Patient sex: M
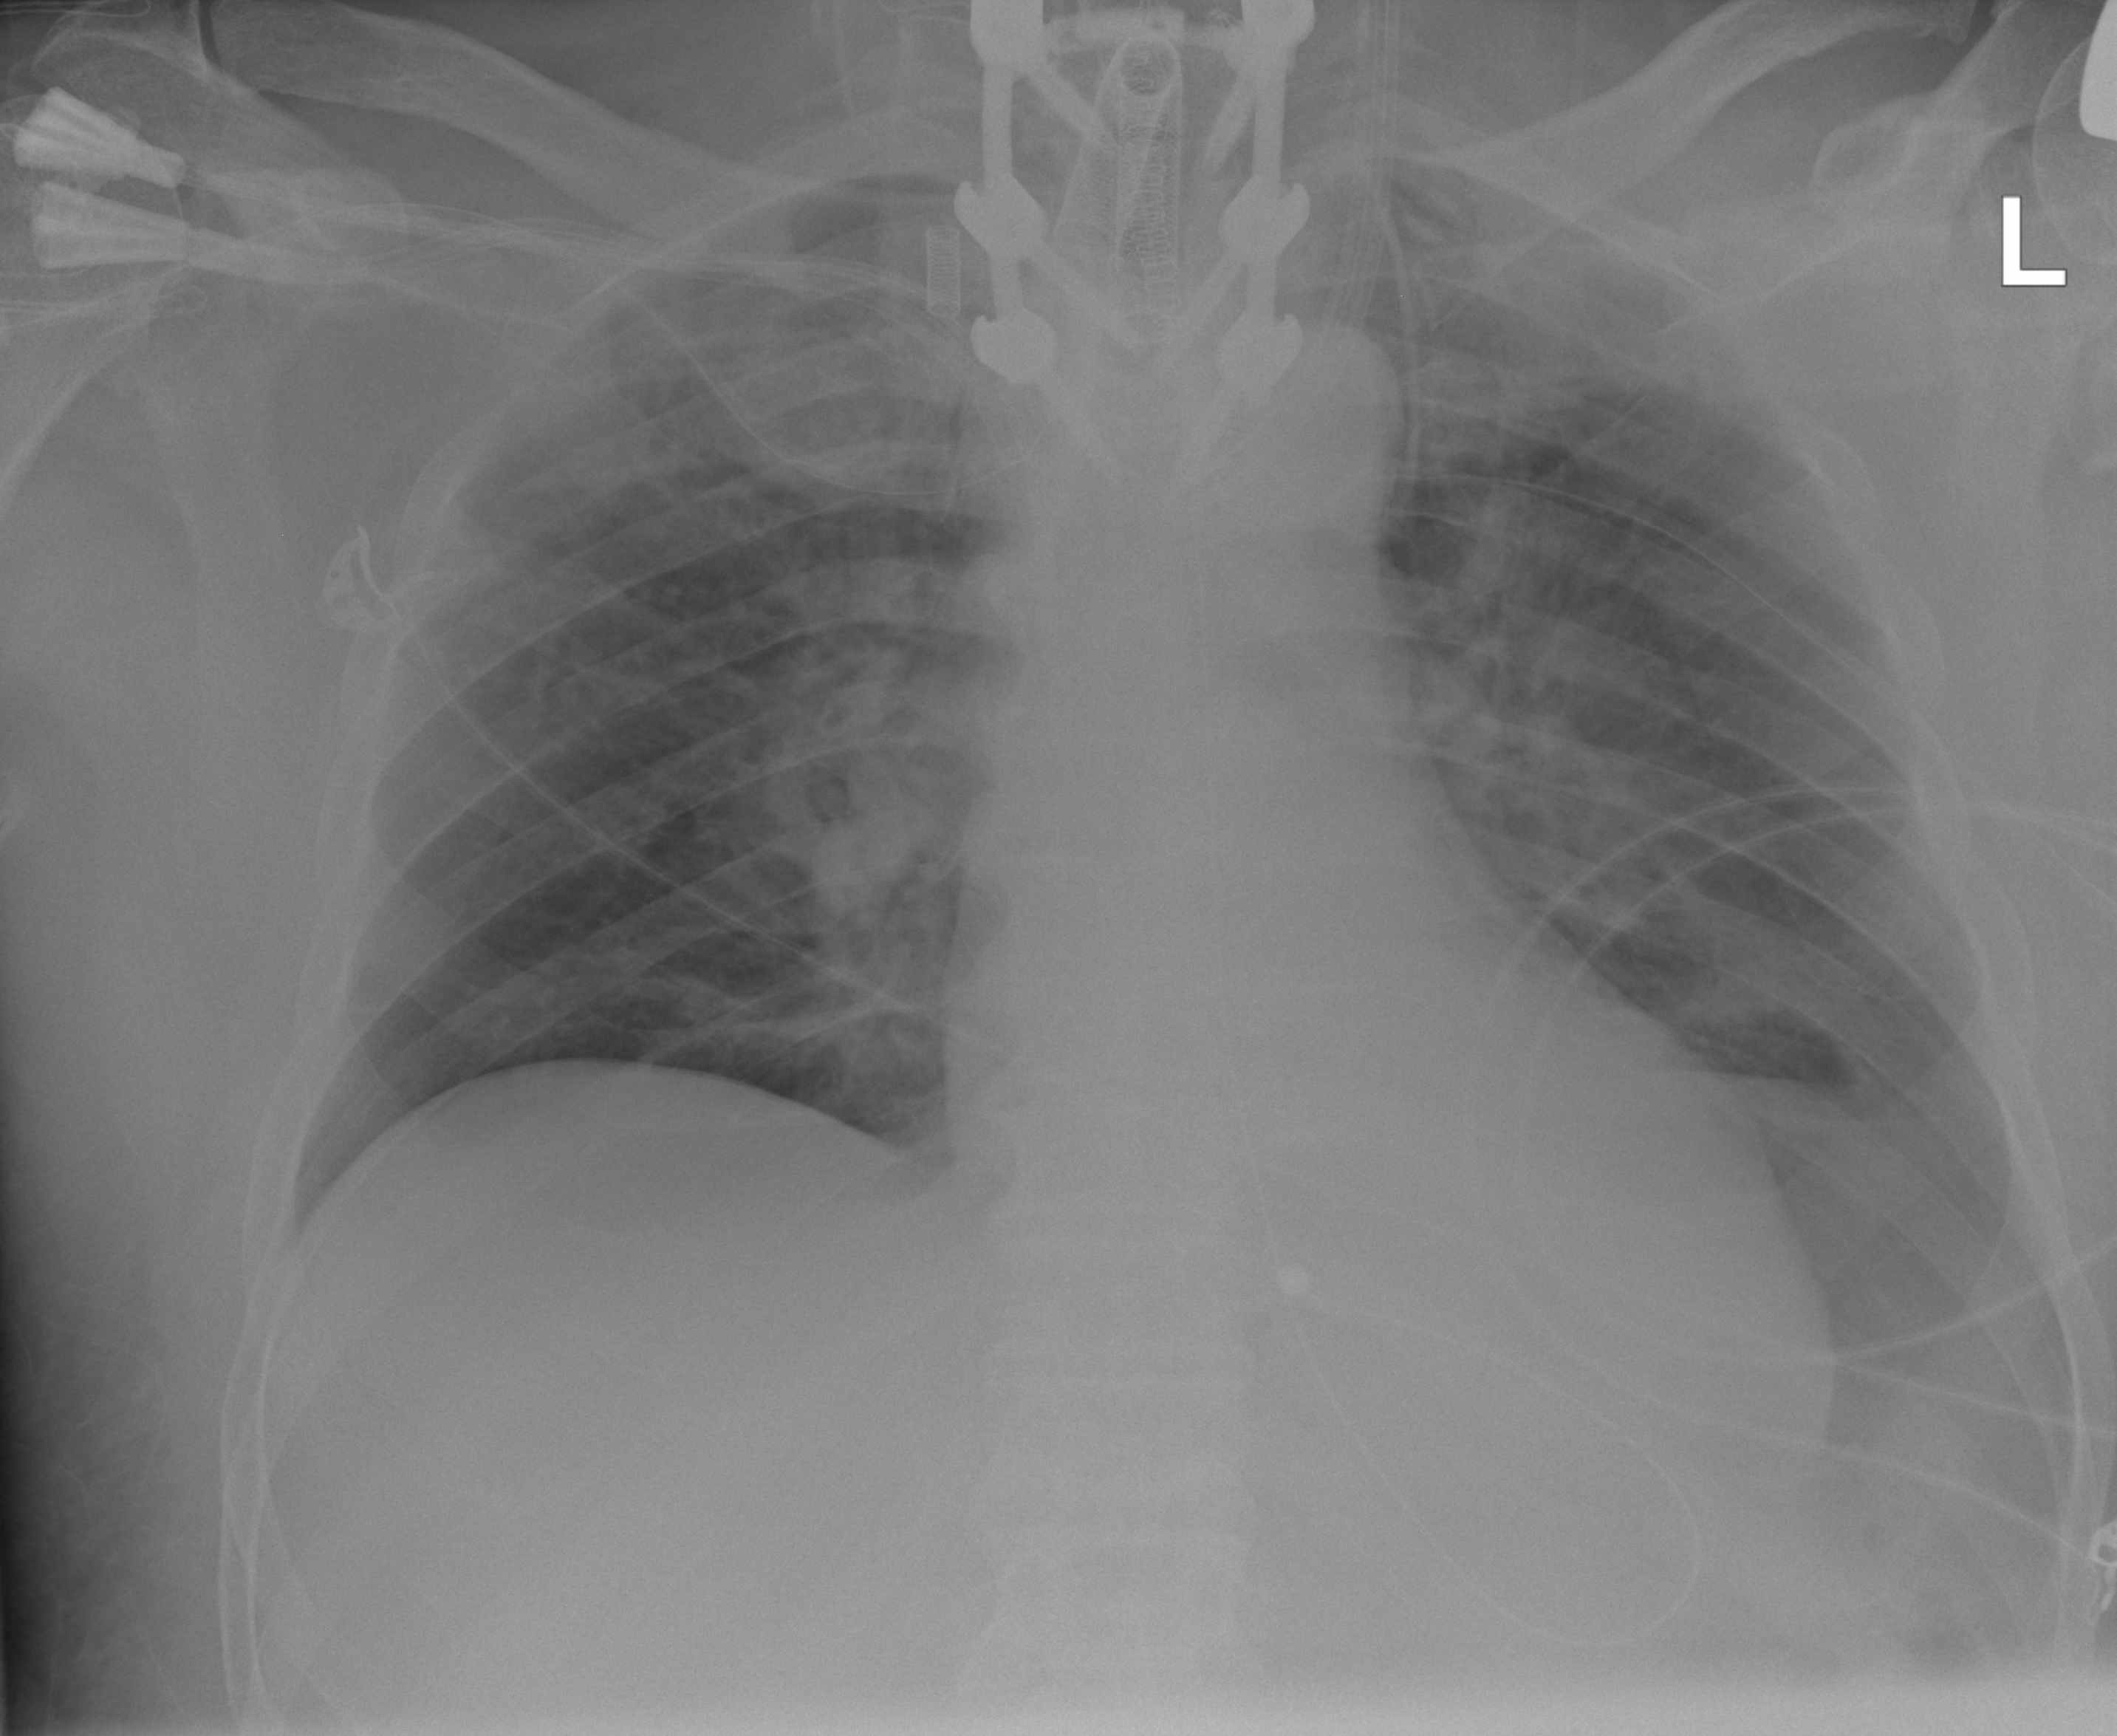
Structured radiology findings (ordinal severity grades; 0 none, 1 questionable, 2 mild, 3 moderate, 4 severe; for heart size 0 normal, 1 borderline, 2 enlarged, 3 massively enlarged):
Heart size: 0
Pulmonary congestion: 0
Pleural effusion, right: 0
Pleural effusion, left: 2
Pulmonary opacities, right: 0
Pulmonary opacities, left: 0
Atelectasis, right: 0
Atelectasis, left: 2